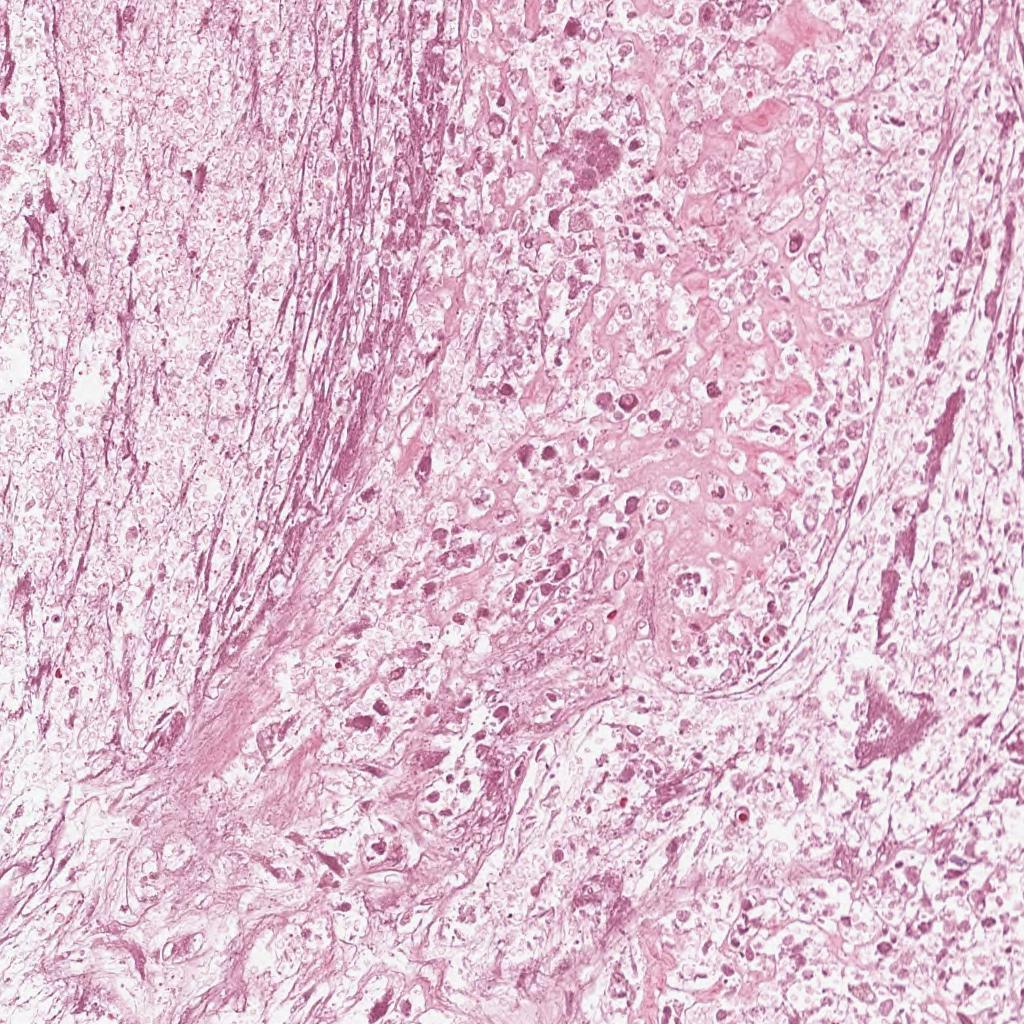
Label: Non-Viable-Tumor